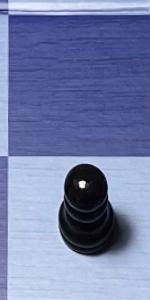
Label: Pawn_Black